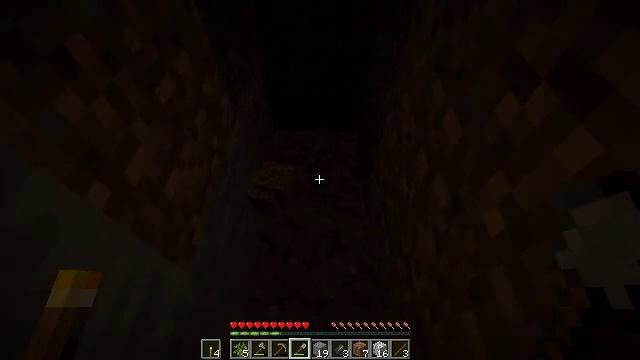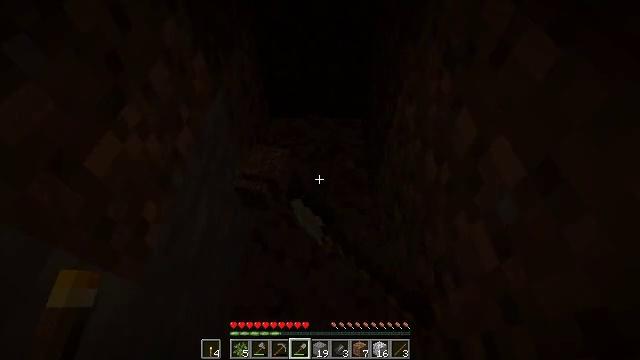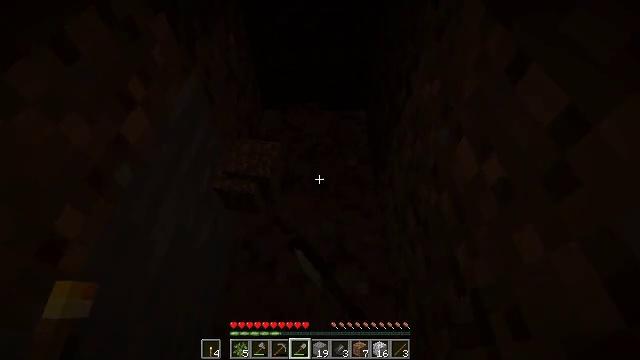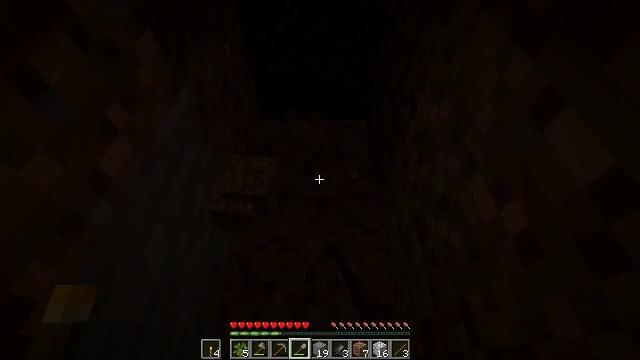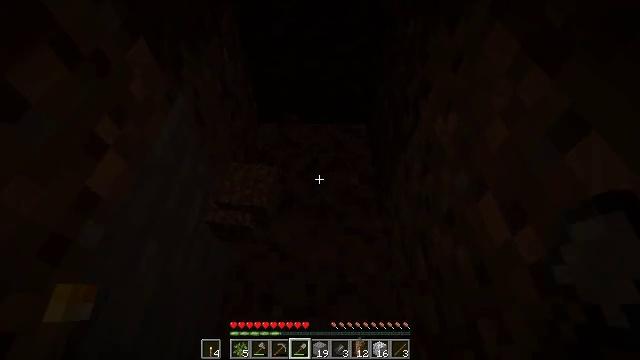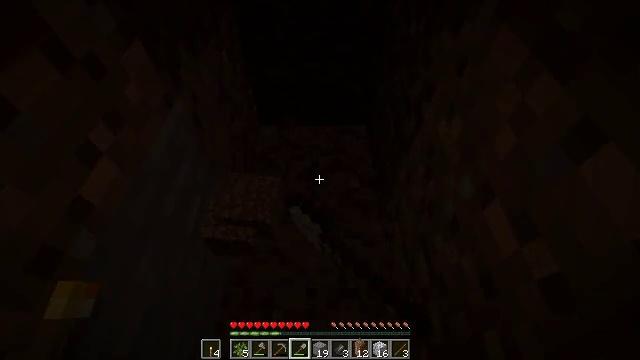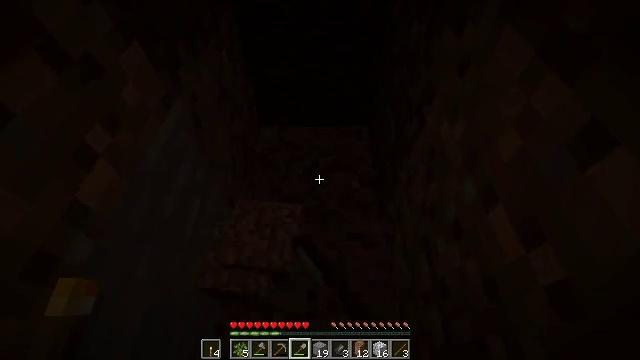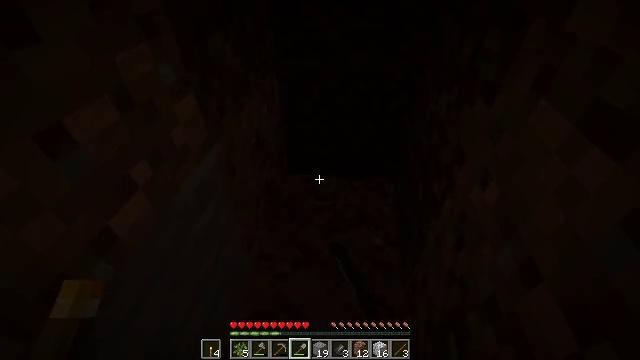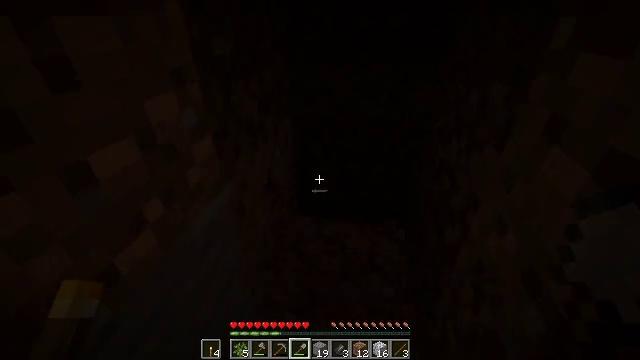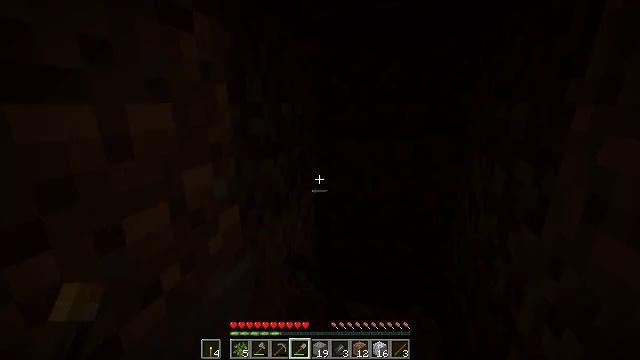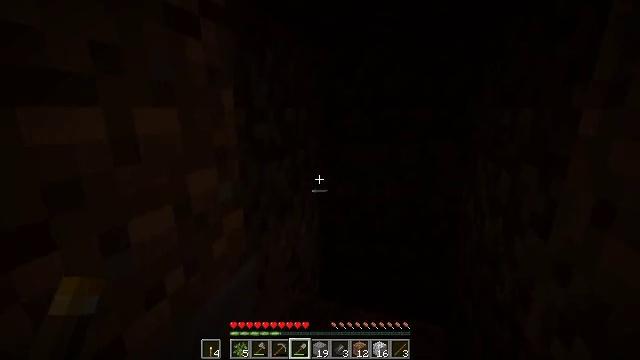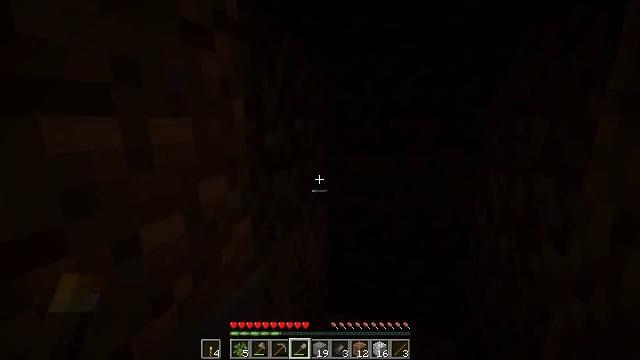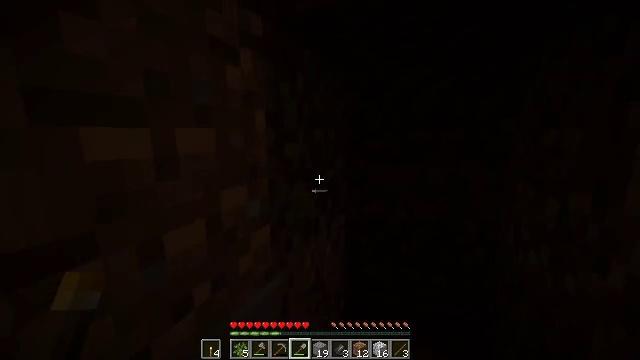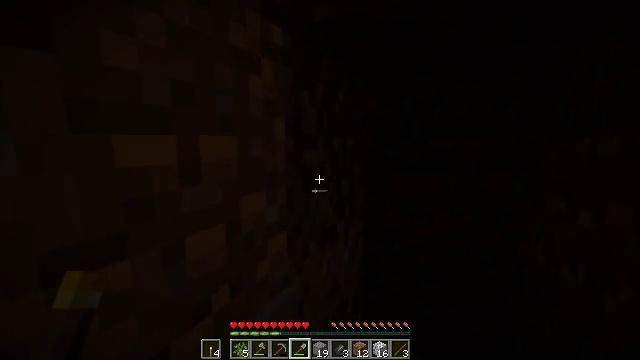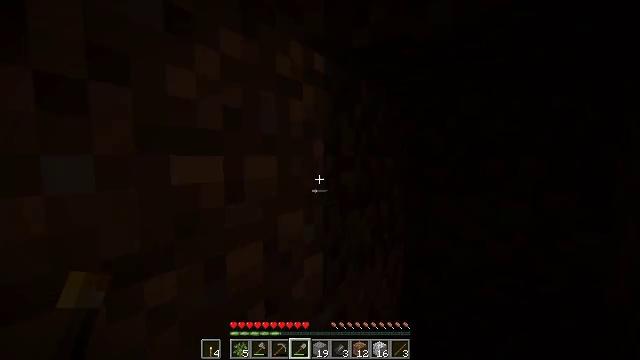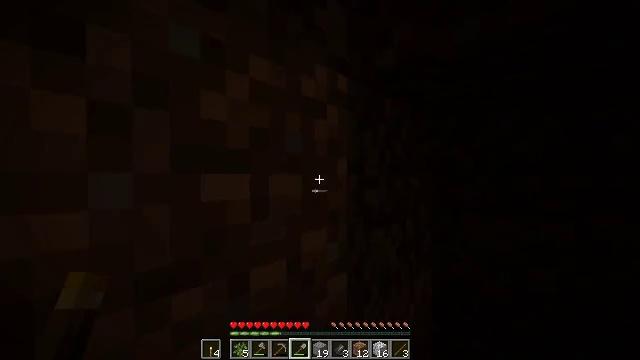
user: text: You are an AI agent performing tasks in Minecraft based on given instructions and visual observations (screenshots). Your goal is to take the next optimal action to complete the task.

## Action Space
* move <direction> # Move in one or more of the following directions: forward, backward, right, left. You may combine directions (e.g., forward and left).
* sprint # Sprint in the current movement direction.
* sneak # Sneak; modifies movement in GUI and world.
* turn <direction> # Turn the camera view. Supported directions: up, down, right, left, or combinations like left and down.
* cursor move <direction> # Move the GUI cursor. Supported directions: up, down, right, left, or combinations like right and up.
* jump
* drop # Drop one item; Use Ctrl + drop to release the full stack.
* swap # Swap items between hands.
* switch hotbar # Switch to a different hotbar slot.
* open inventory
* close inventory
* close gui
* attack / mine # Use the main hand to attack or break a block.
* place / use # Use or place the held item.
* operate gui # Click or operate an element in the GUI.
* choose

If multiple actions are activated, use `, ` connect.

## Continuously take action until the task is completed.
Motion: motion action
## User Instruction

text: Gather stone by using a pickaxe.
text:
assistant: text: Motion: move forward, attack / mine
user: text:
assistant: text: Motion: attack / mine
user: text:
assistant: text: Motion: attack / mine
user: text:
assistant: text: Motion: attack / mine
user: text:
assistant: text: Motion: attack / mine
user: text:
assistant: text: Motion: attack / mine
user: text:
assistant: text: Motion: turn left and up, attack / mine
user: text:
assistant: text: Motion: turn left and up
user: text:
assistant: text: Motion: turn left and up
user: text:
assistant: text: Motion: turn up
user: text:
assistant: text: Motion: turn left and up
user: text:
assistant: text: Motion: turn left and up
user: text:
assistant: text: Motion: turn left and up
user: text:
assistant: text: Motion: turn left and up
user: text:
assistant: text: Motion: turn left and up
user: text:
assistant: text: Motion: turn left and up
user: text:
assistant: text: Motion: turn left and up
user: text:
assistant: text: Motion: turn left and up
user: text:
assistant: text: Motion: no_op
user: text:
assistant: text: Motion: use / place
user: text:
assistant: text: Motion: use / place
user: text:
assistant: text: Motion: turn right and down, use / place
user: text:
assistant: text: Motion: turn right
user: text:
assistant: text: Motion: turn right and down
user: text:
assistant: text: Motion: turn right and down
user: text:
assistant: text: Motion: turn right and down
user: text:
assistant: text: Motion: turn right and down
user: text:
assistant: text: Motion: turn right and down
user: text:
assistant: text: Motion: turn right and down
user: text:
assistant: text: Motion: turn right and down